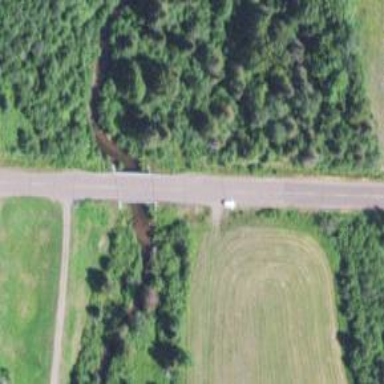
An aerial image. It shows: Culvert tunnel under river.